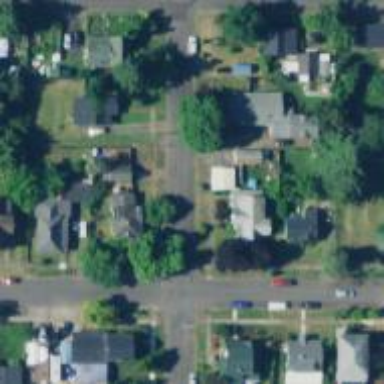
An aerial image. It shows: Alley classified as service road.